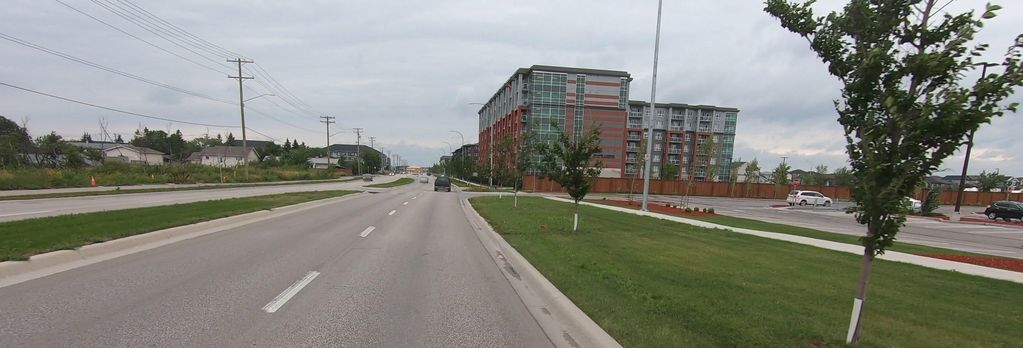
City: winnipeg